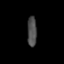
Tissue: lung
Cell type: Endothelial cells
Senescence score: 0.5727
Nuclear area (px): 277
Mean DAPI intensity: 75.895